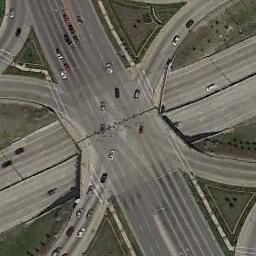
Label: overpass